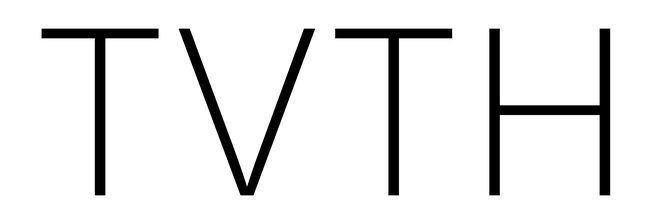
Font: Inter_ExtraLight